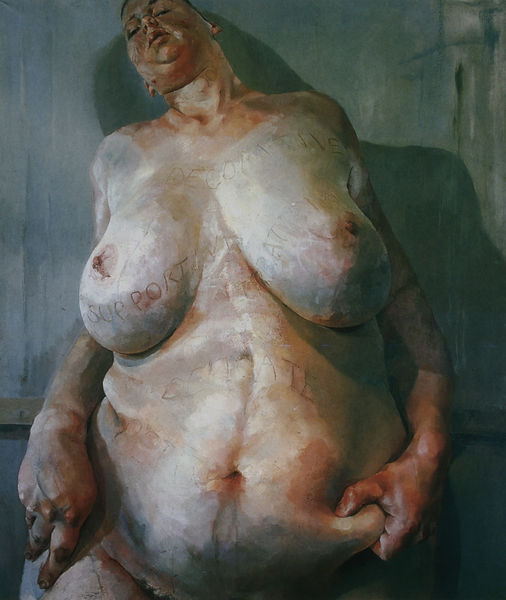
Titel: Gebrandmarkt
Künstler: Jenny Saville
Schlagwörter: akt, blau, dunkel, hand, haut, kopf, körper, nackt, schatten, brust, busen, finger, frau, grau, haar, hell, holz, licht, mund, nase, ohr, raum, weiss, zimmer, haus, rot, wand, arm, arme, augen, gesicht, hals, hände, innenraum, portrait, porträt, auge, haare, person, kinn, ohren, schulter, schultern, bein, brüste, schrift, wangen, mauer, tag, klein, dick, falte, nabel, bauch, teint, wange, bauchnabel, brustwarze, brustwarzen, erotik, geschlecht, scham, selbstporträt, fett, griff, nacktheit, tageslicht, mollig, sex, greifen, text, buchstabe, buchstaben, worte, krallen, darstellung, selbstportrait, doppelkinn, narbe, untersicht, adern, speckig, pummelig, wort, speck, titten, titte, geschlechtsverkehr, blaue flecken, narben, porno, pornographie, überdimensional, massig, übergewicht, operation, rettungsring, fettleibigkeit, specig, speckfalte, übergewichtig